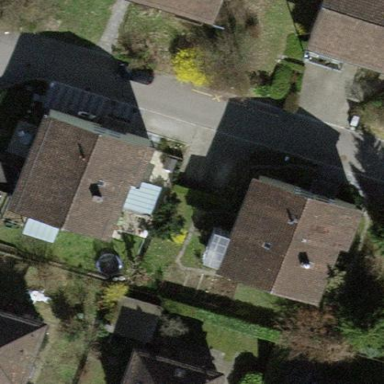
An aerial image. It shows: Building with pitched roof.